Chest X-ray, PA view. Patient: 42 years old, sex F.
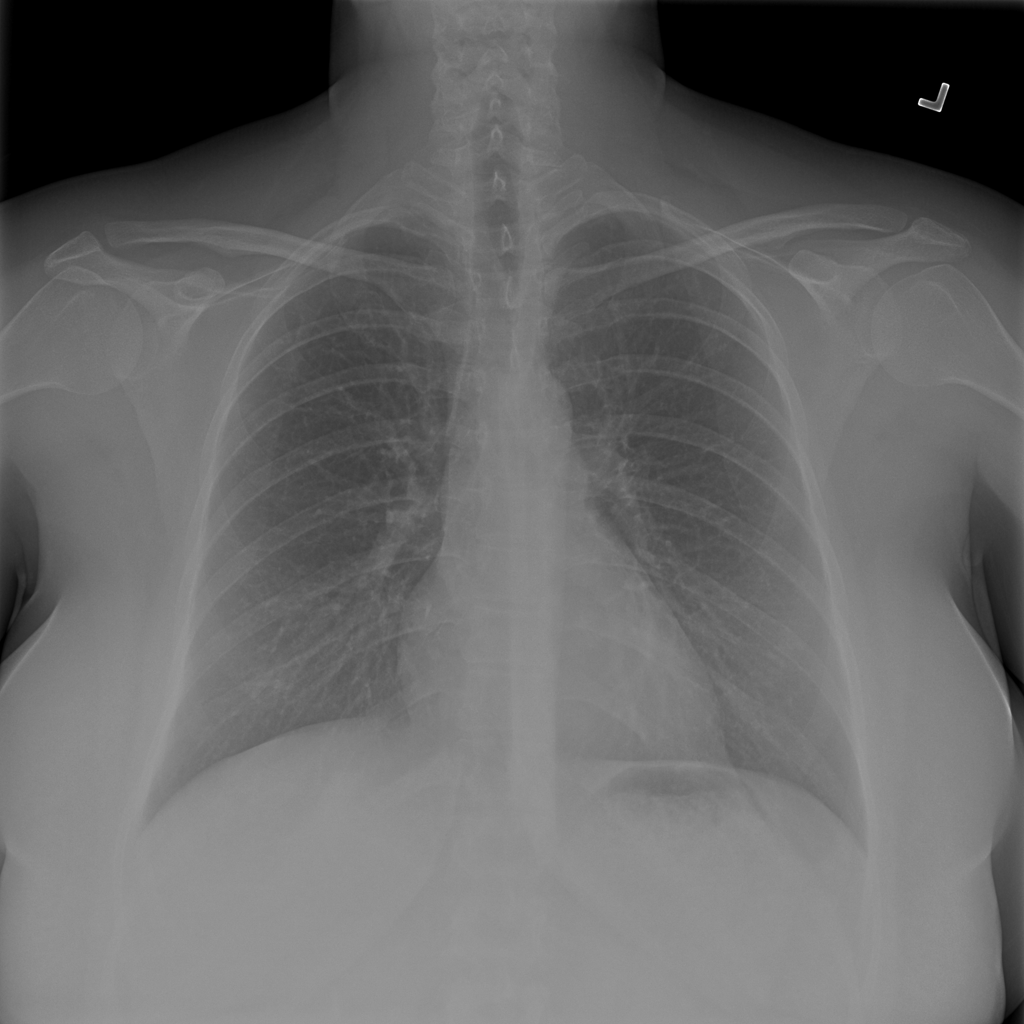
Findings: No Finding